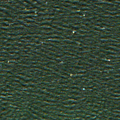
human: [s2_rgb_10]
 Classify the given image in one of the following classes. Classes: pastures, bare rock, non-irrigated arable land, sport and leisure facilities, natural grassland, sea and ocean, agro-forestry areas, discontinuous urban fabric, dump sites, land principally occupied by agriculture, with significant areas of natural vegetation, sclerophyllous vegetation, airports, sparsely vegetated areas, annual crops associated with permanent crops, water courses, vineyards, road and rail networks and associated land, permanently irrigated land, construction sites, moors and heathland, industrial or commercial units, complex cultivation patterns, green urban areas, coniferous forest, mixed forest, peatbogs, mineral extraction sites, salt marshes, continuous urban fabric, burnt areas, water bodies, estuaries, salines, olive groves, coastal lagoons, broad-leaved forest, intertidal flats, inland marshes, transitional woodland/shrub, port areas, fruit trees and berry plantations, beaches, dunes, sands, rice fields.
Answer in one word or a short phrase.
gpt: sea and ocean